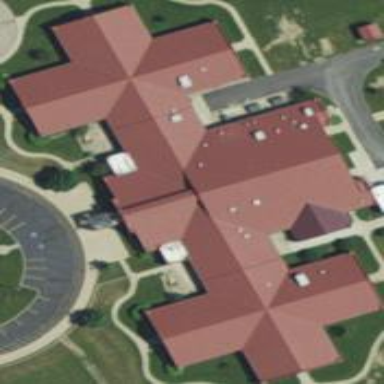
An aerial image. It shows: School building.